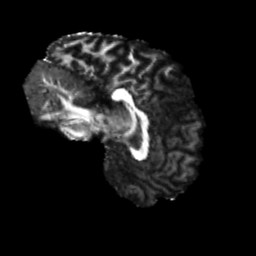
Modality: FA
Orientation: sagittal
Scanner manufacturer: siemens
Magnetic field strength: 3 T
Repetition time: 4 s
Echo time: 0.0594 s